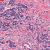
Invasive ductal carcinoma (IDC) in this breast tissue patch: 1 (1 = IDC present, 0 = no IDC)